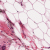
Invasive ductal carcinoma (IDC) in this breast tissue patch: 0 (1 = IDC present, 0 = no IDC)